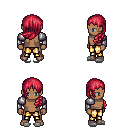
a pixel art fantasy rpg character, male body template, human, dark skin, steel arm armor, gold greaves, ruby red left-swept hairstyle, white slippers, four views (front, back, left, right), 2x2 character sprite sheet, small pixel art, hard edges, no anti-aliasing